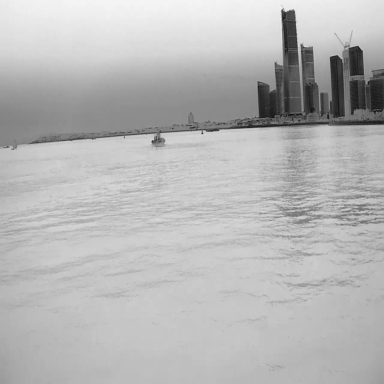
There are three bulk_carriers in the infrared image.